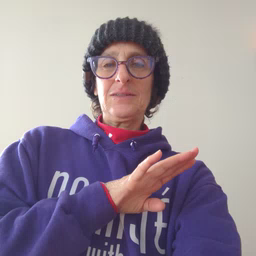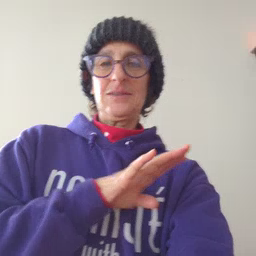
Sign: white